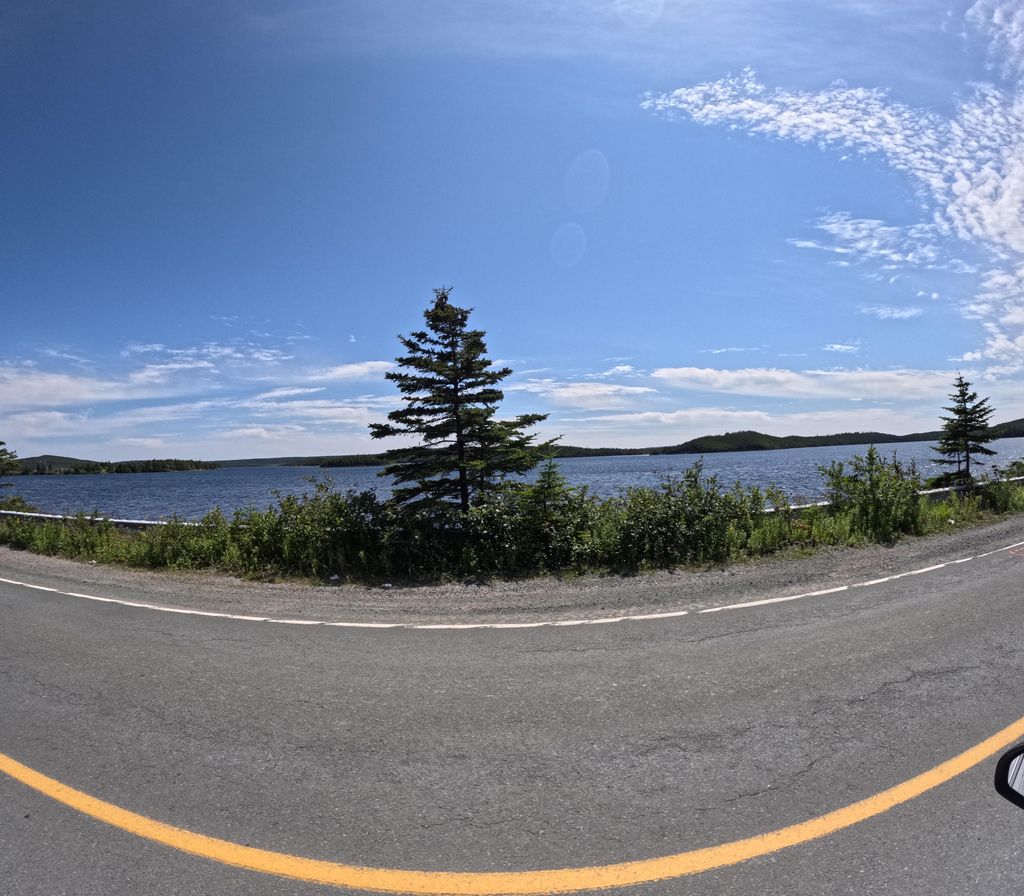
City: st_johns